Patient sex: F
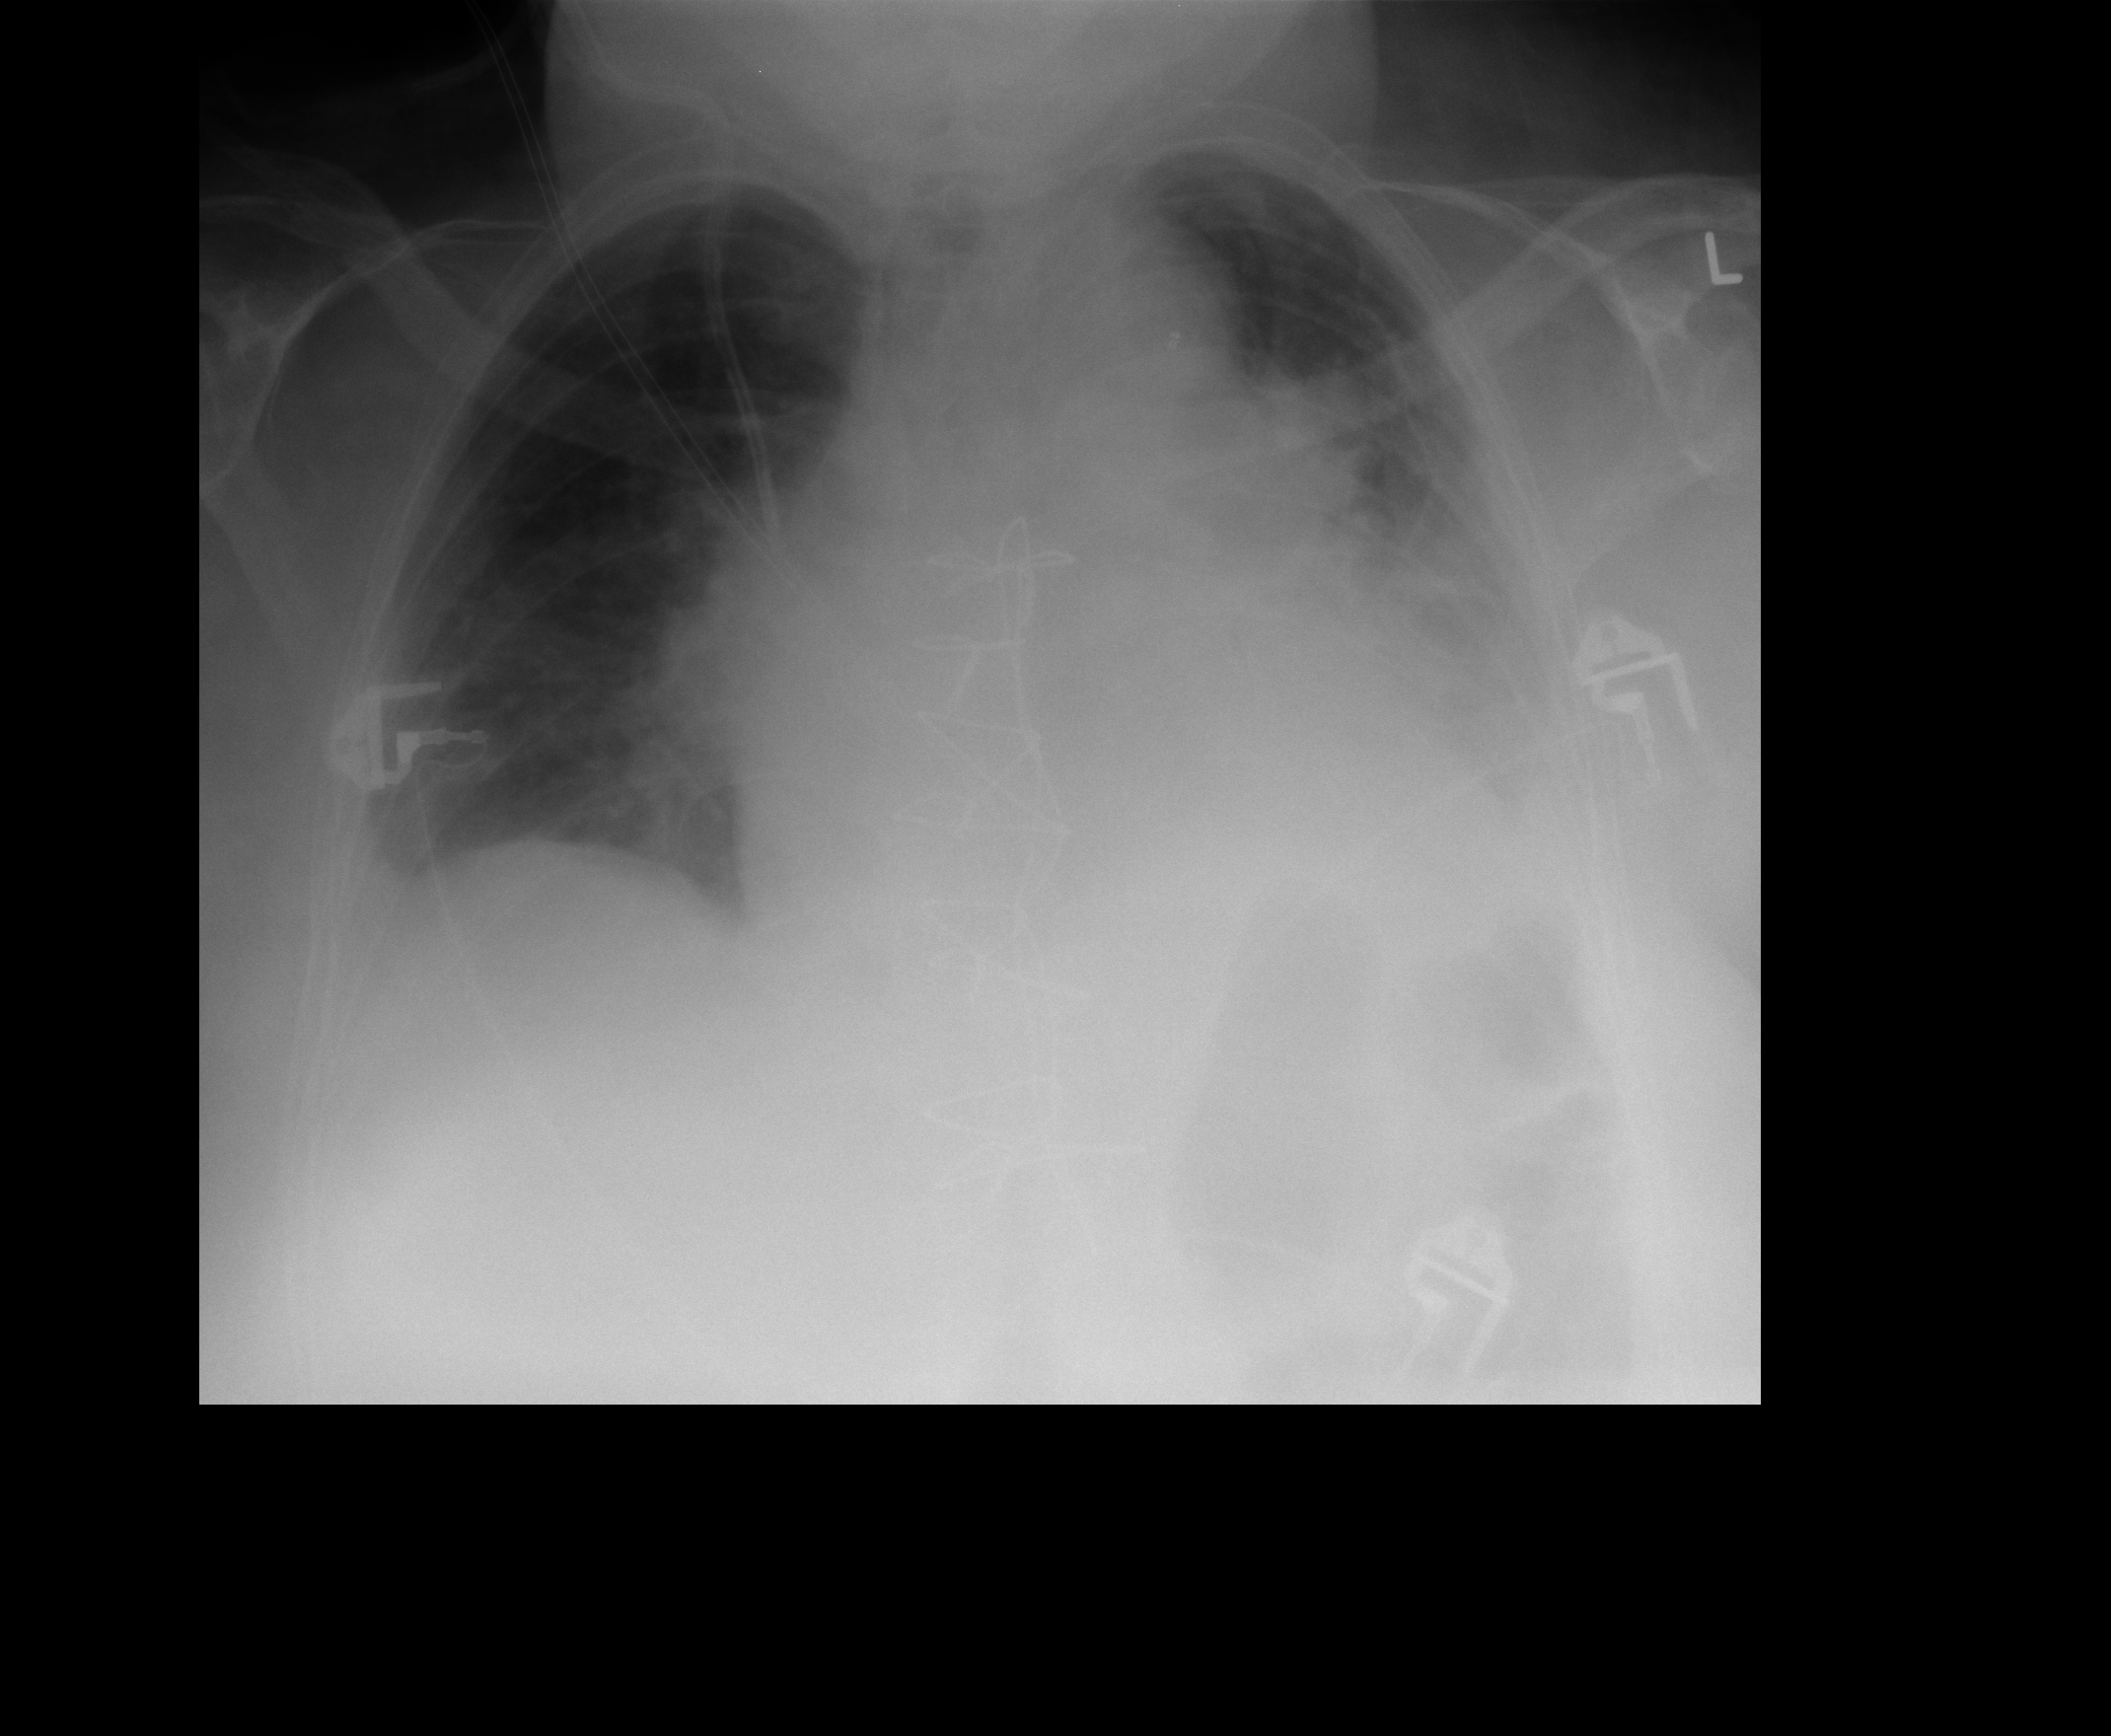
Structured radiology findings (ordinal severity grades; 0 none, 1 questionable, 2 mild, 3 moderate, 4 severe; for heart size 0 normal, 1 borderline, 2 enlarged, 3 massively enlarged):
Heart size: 3
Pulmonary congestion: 3
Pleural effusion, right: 2
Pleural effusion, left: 3
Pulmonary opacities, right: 0
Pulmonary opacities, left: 2
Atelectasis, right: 1
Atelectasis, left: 2